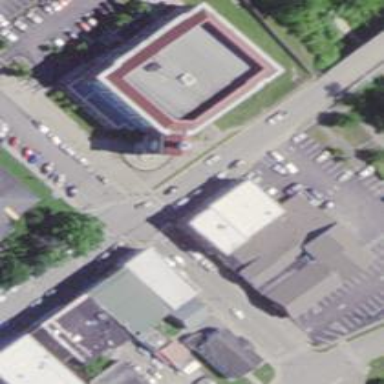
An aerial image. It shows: Courthouse building.